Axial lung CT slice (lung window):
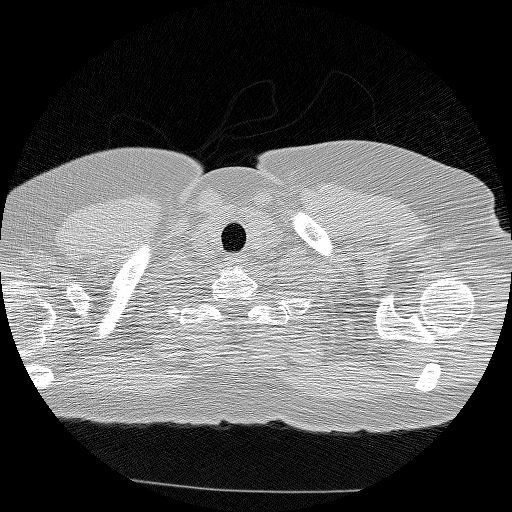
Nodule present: no